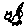
Label: cat